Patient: sex F, age 68
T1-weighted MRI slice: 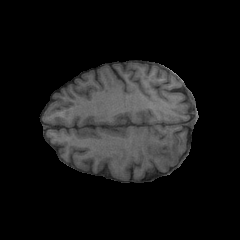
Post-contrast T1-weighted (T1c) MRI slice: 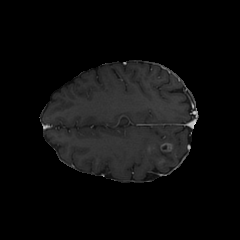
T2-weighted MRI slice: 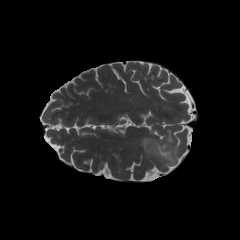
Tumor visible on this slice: yes
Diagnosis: Glioblastoma, IDH-wildtype
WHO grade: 4